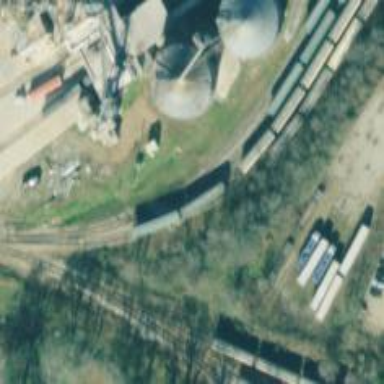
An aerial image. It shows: Rail spur service.